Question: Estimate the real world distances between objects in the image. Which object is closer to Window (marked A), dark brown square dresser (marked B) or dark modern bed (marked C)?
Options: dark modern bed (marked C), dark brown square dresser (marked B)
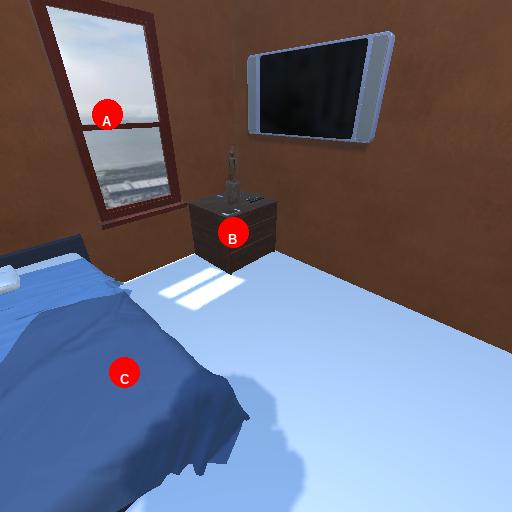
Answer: dark modern bed (marked C)